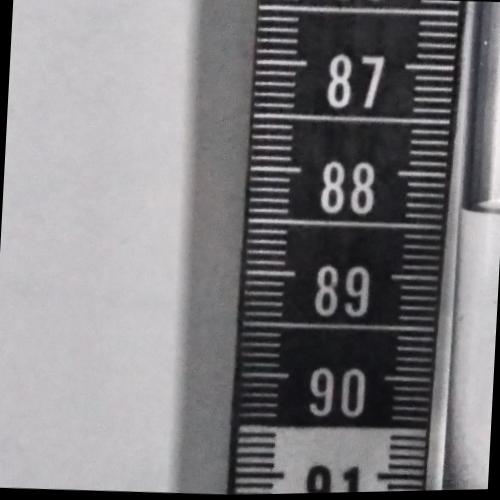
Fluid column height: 88.4 cm